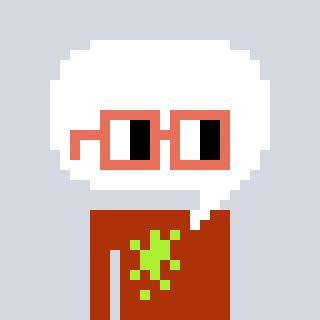
a pixel art character with square orange glasses, a speech bubble-shaped head and a hotbrown-colored body on a cool background